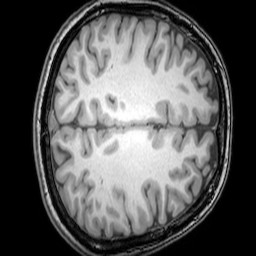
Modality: T1w
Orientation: axial
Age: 23
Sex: female
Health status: healthy
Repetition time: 0.081 s
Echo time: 0.037 s